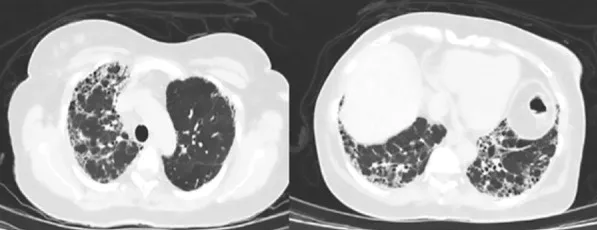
Contrast-enhanced chest tomography. Honeycombing involving apices and bases, predominantly in the subpleural and basal regions.
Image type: radiology (ct)